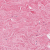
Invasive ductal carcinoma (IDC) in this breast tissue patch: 0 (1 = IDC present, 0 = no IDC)